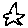
Label: star